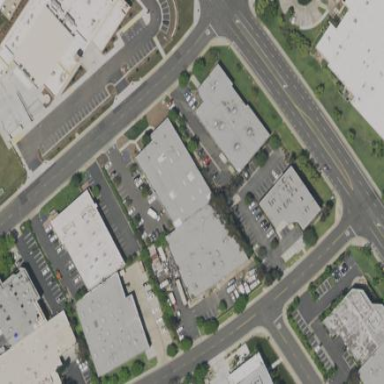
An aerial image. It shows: Commercial area.